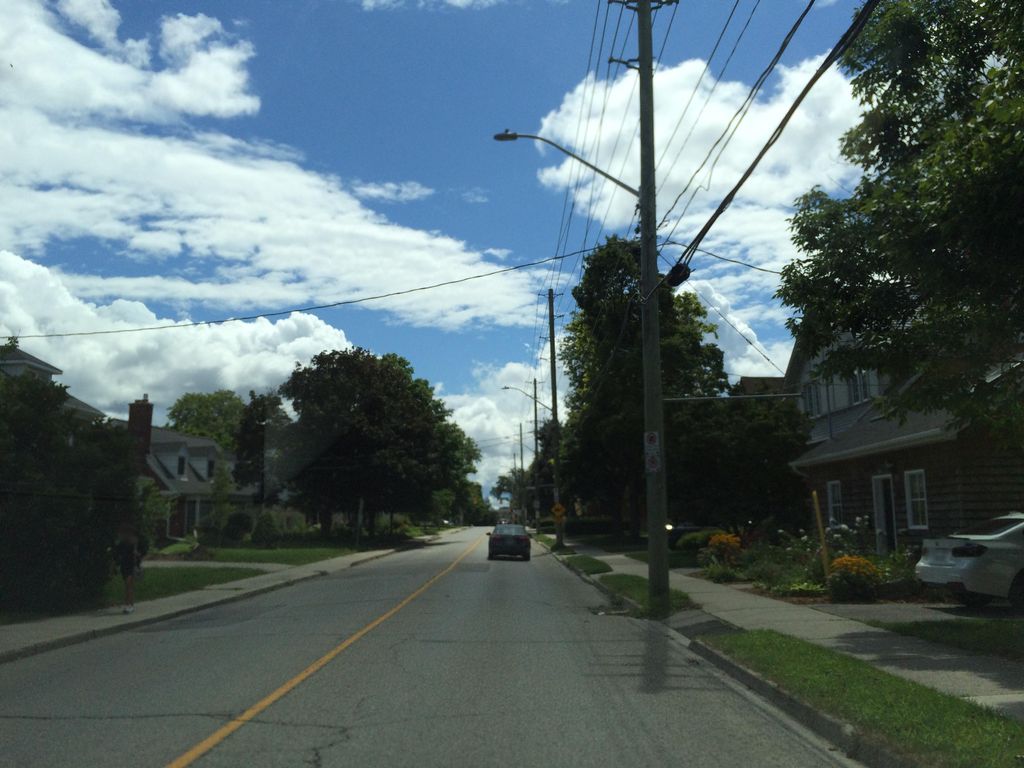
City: kitchener-waterloo